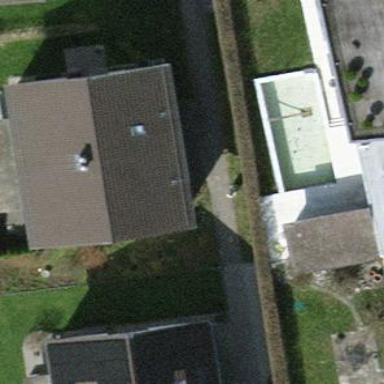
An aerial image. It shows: Semi-detached house with gabled roof.